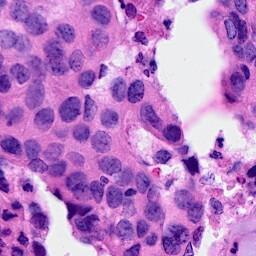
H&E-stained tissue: Breast